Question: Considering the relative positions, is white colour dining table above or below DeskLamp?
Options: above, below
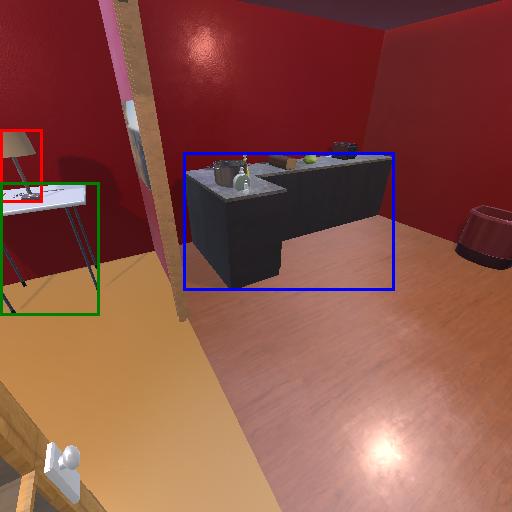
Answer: above